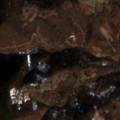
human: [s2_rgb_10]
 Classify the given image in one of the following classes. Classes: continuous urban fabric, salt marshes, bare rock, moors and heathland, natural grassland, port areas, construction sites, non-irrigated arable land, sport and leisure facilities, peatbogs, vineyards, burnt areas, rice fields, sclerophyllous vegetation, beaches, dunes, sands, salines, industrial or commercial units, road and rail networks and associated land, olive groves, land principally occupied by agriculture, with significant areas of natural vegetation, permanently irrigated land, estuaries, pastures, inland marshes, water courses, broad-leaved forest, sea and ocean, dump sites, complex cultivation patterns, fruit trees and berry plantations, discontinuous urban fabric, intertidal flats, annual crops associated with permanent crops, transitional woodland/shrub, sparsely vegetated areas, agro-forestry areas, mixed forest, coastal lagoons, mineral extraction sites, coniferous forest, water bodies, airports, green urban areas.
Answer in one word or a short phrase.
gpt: pastures, complex cultivation patterns, broad-leaved forest, mixed forest, transitional woodland/shrub